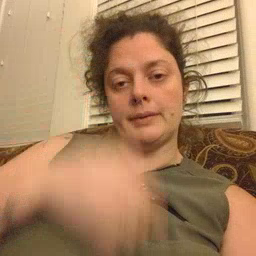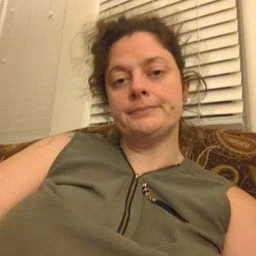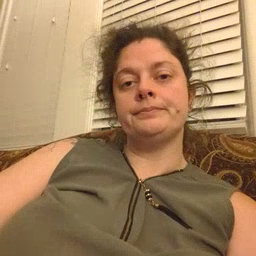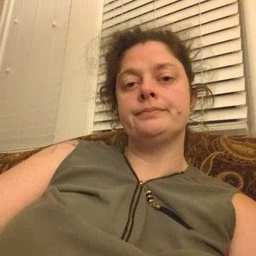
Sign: flag